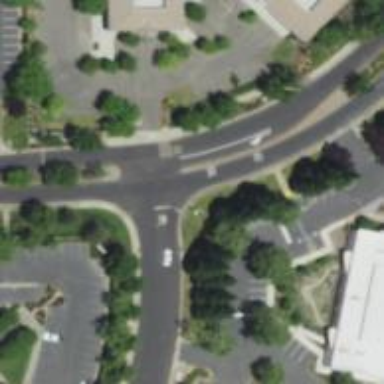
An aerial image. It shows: Stop road.